Question: Matlab offers the following default <URL>:
'''
'-' Solid line (default)
'--' Dashed line
':' Dotted line
'-.' Dash-dot line
'''
The first two are alright, the third ':' is absolutely not my taste and rendered badly and the last one '-.' is just usable with pixel renderers ('openGL', 'zbuffer'), otherwise it looks the same as '--'. But I'd like to render my graphs with 'painters' for countless reasons. This way the becomes useless:

The dash-dot lines (blue, bright red) practically look the same like the dashed line (dark red). This is a 3000% zoom of my vector-graphic based PDF.
This is basically my code to generate the graphicss:
'''
set(fig_handle, 'Units','centimeters','PaperUnits','centimeters')
set(fig_handle,'Position',[1 1 width height],...
'PaperPosition',[0 0 width+margin height+margin],...
'PaperSize',[width+margin height+margin],...
'PaperPositionMode','auto',...
'InvertHardcopy', 'on',...
'Renderer','painters'...
);
saveas(fig_handle,name,'pdf')
'''
Well I need a third linestyle, do you know any possibility to create a custom linestyle or to modify the existing ones?
Also some "custom" lines in means of "leaving out" values shouldn't be an option.
I'm thankful for any advice.
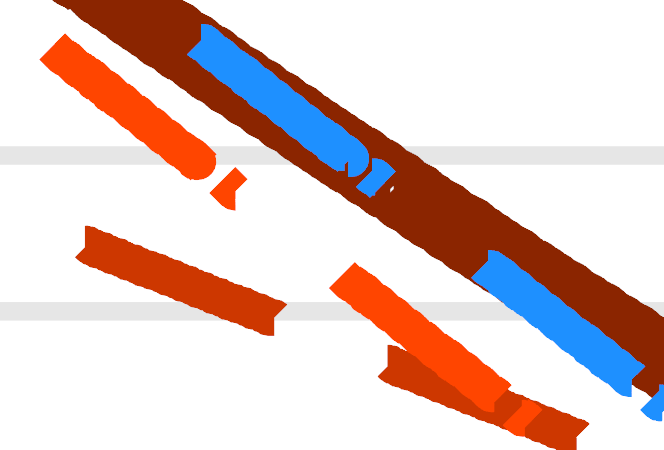
Answer: MATLAB's plotting routines used to be top-notch. They were so much better than those of the competition that they were a reason to buy MATLAB for many people.
This has changed however. They seem rather like a blast from the past now, when compared to plots from Mathematica, SciLab, and others. They don't look very pretty, they have lots of issues with different-then-standard rendering engines, customizability is rather poor, even simple changes can be quite complicated to effect, etc.
Don't get me wrong, they're still pretty good, but they are no longer a reason to buy the product anymore. I've even heard some potential new users deciding for one of its competitors, in part based on how graphics look.
MathWorks is of course more than aware of this. They are rather slow to respond (I assume they have some difficulties), but I know they have been working on a major overhaul of the graphics algorithms and utilities for over 4 years now.
It's called called 'hg2', short for . It's already been available in MATLAB since 2010, but then it was completely undocumented, buggy, hard to use, etc.
This has however improved steadily over the years, and now it's actually quite usable (although still unsupported, officially). Yair Altman (from UndocumentedMatlab.com) wrote <URL>.
This has the functionality you need, :)
I just got an e-mail from John Kelly, the current administrator from MATLAB central. The first few lines:
> The R2014b prerelease is now available for download. This version of
MATLAB contains many new features including a new graphics system.
There are changes in the R2014b graphics system that may affect the
operation of existing code. As an author of a popular File Exchange
submission, we would like to encourage you to download the R2014b
prerelease so that you have an opportunity to make changes to your
submission in preparation for the release of R2014b.
So R2014b ships with an official 'hg2' :)